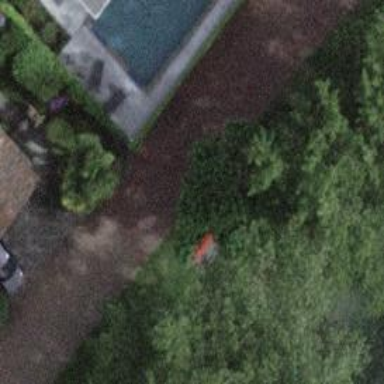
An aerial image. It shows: Red bench.